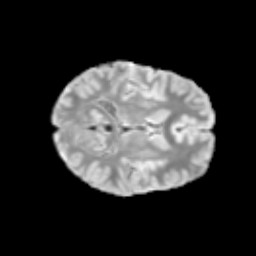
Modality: T2w
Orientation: axial
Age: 13
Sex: female
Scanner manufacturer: siemens
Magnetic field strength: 3 T
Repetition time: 3.8 s
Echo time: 0.07 s